Question: I'm using Eclipse Indigo (fully patched) on Mac OS X 10.7.4 (fully patched). The ADT is installed and everything is up to date through the Android SDK Manager. Java is provided by Apple and is 1.6.0.33.
I'm trying to create a new "Android Activity." When prompted, I cannot select a project. There are no selections in the drop down.
Eclipse is installed in /Applications, and has the ADT installed. The Android SDK and NDK are installed in /opt/local/android-sdk and /opt/local/android-ndk. Eclipse's preferences show the paths correctly and the installed APIs (2.2 - 4.1).
The problem exists when launching through the Eclipse icon (alias) from my login; and when running from the command line as root: 'sudo /Applications/.Eclipse/Eclipse.app/Contents/MacOS/eclipse'.
Does anyone have any ideas what might be going on or how to fix it?
.
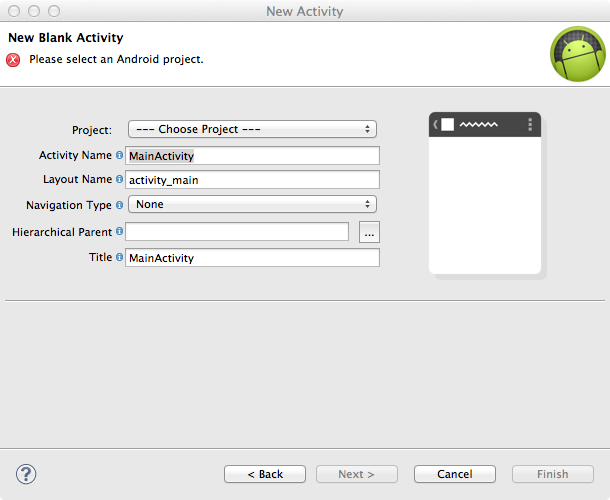
Answer: You need to have a Project to define an Activity.
So, either you import an already existing Project into your workspace and then create the new Activity or select the "Android Application Project" wizard to create a new project and add the new Activity to it.